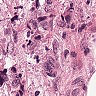
Metastatic tissue present: yes